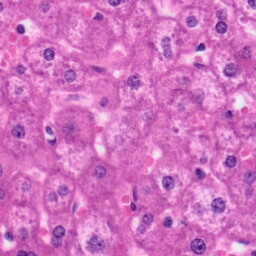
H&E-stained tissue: Liver